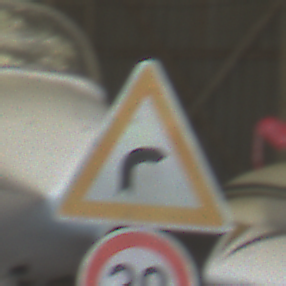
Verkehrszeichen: KurveRechts
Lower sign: Geschwindigkeit30
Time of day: Midday
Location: Indoor (Urban)
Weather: NotSpecified
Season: NotSpecified
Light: Natural